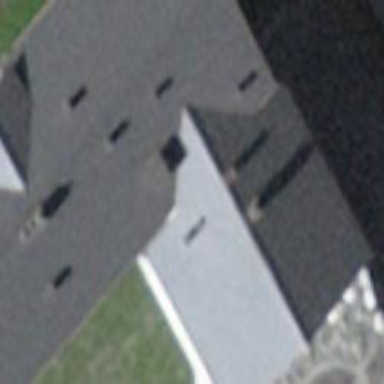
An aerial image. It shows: Building with tile roof.